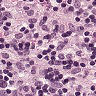
Metastatic tissue present: no